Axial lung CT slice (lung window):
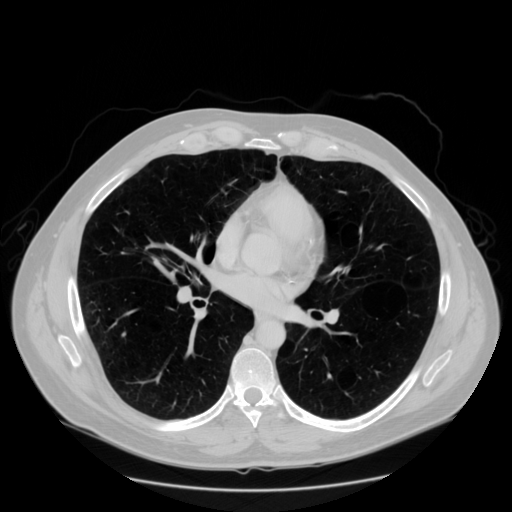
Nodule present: no